Question: I am trying to check whether external storage is available or even I think I made all correct it still says storage is not available.
'''
private String state;
protected void onCreate(Bundle savedInstanceState) {
super.onCreate(savedInstanceState);
setContentView(R.layout.externaldata);
eWrite = (TextView) findViewById(R.id.tveWrite);
eRead = (TextView) findViewById(R.id.tveRead);
enviromentState = Environment.getExternalStorageState();
if (enviromentState.equals(Environment.MEDIA_MOUNTED)) {
// read and write
eWrite.setText("you can write");
eRead.setText("you can read");
} else if (enviromentState.equals(Environment.MEDIA_MOUNTED_READ_ONLY)) {
// read but cant write
eWrite.setText("you cannot write ");
eRead.setText("but you can read");
} else {
eWrite.setText("you cannot write");
eRead.setText("you canot read");
}
}
'''
and I also gave permissions on AndroidManifest.xml
'''
<uses-permission android:name="android.permission.WRITE_EXTERNAL_STORAGE"/>
<uses-permission android:name="android.permission.READ_EXTERNAL_STORAGE"/>
'''
here screen shot of my virtual device.

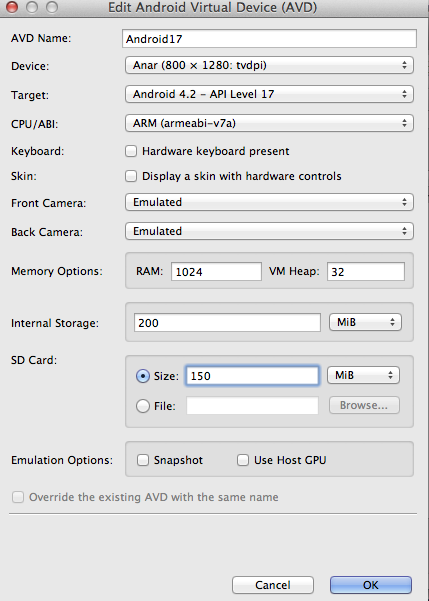
Answer: I fixed my problem by expanding SD Card size to